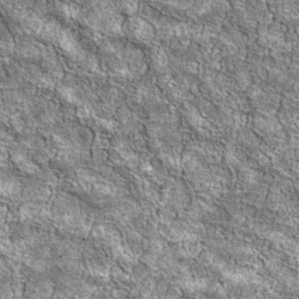
Label: non_frost